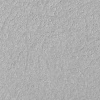
Atmospheric dust classification: not_dusty